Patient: sex M, age 60
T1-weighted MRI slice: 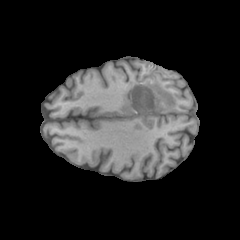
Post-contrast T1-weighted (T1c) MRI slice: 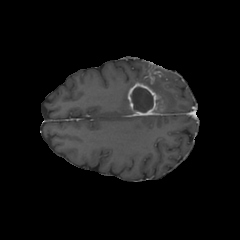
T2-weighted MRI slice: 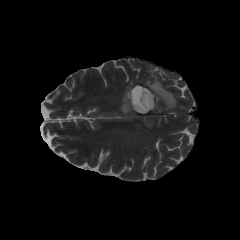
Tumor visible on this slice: yes
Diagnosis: Glioblastoma, IDH-wildtype
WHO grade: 4